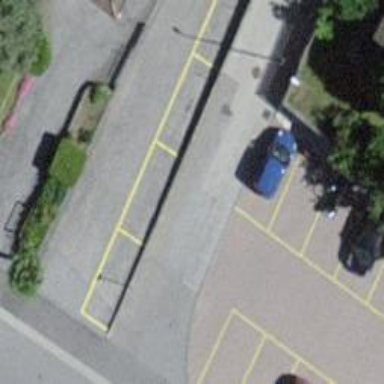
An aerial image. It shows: Parking aisle designated as service road.